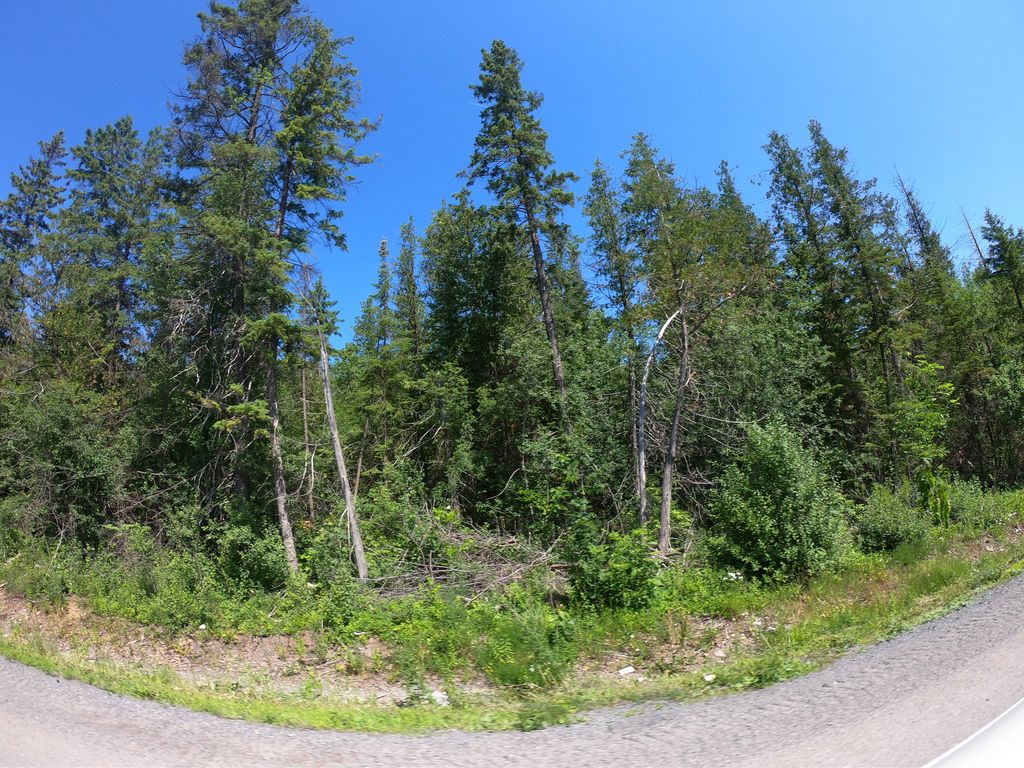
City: ottawa-gatineau